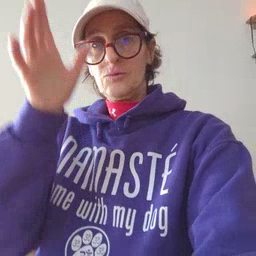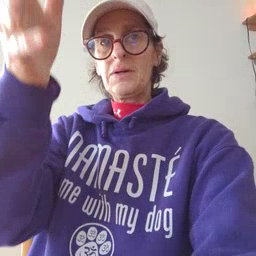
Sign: grandpa